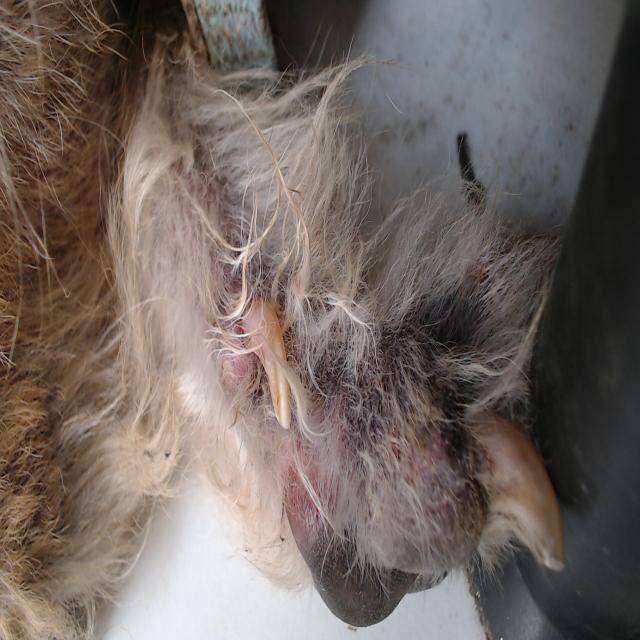
Canine demodicosis (Demodex mange) — caused by Demodex canis mites. Presents with alopecia, follicular papules, pustules, and comedones. Often localized on face and forelimbs.